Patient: sex F, age 75
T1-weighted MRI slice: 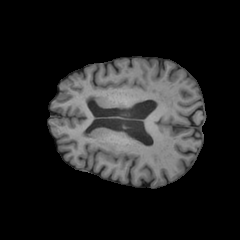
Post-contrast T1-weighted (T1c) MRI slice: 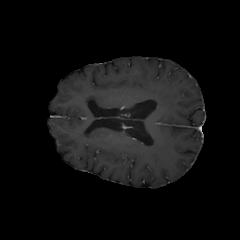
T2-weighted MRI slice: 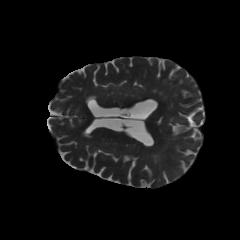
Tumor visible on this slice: no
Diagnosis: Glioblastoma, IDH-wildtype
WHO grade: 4